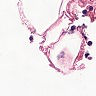
Metastatic tissue present: no